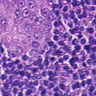
Metastatic tissue present: yes